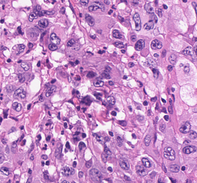
Tumor epithelial tissue: yes
Tumor-associated stroma tissue: no
Normal tissue: no